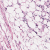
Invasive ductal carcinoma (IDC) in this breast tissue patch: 1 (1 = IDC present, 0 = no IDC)